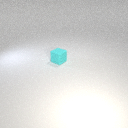
small cyan rubber cube